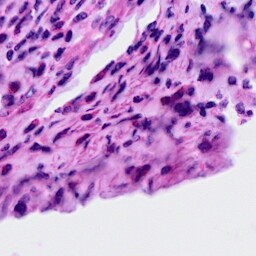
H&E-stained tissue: Cervix